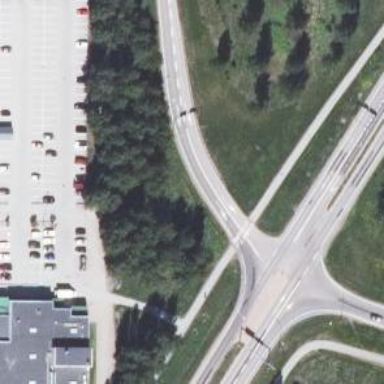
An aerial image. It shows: Asphalt trunk link road.